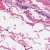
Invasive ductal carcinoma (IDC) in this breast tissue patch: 0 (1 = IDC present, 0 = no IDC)